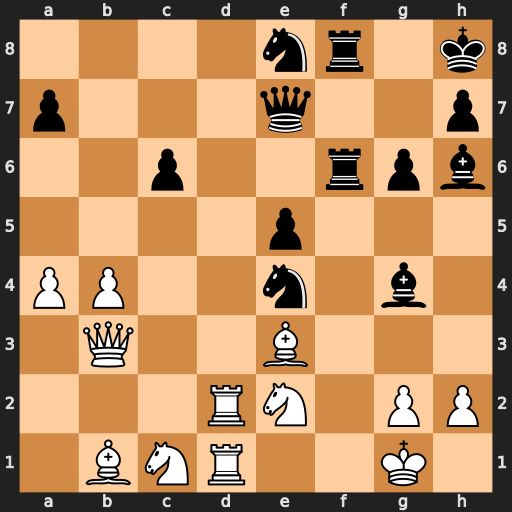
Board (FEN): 4nr1k/p3q2p/2p2rpb/4p3/PP2n1b1/1Q2B3/3RN1PP/1BNR2K1
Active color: w
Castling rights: -
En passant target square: -
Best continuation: Bxh6 Nxd2 Bxd2 Bxe2 Nxe2